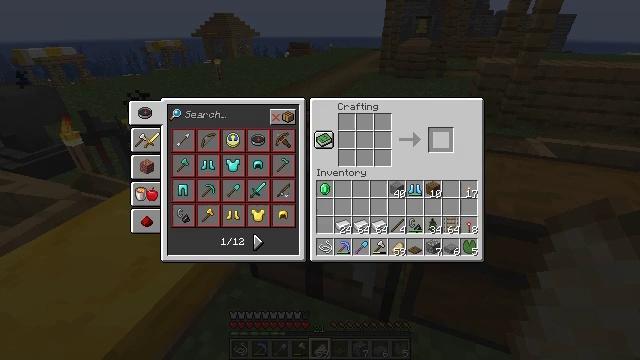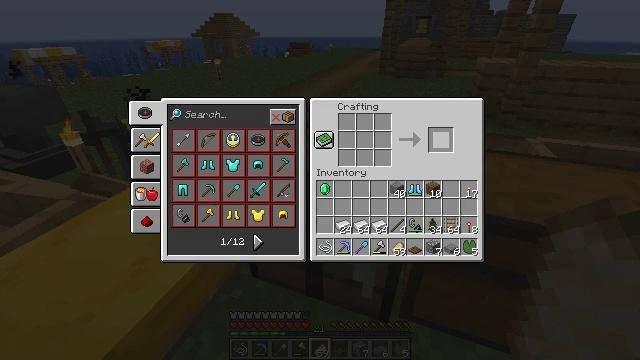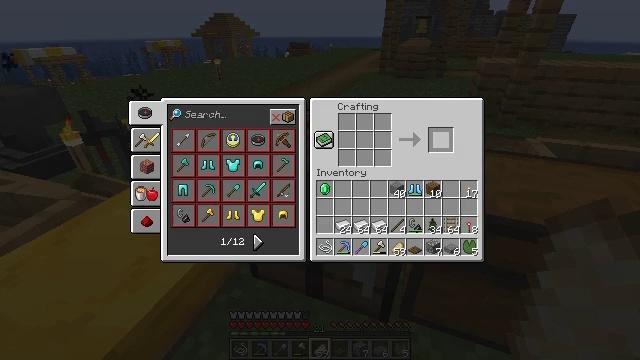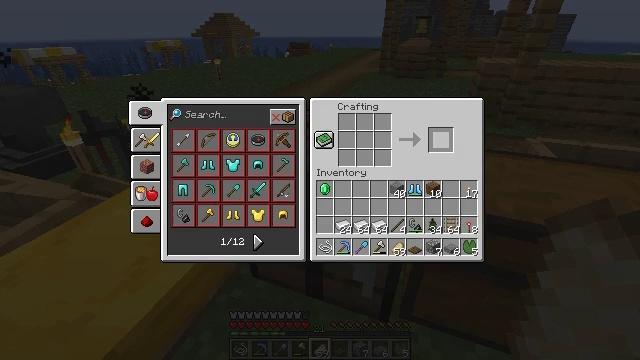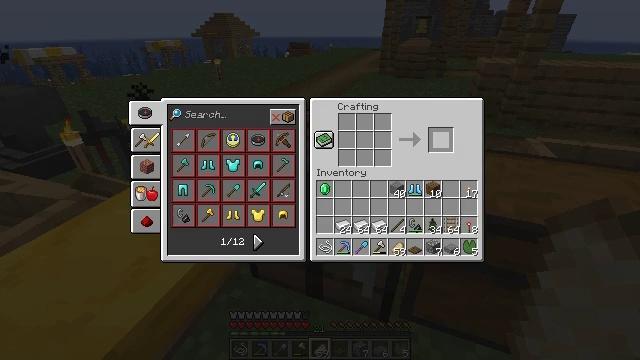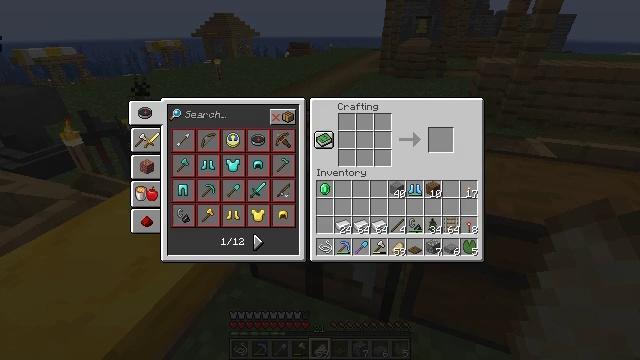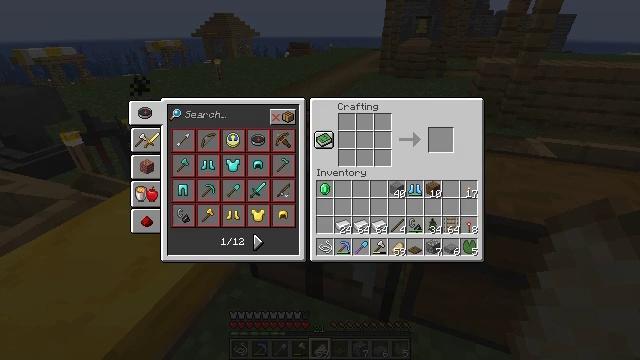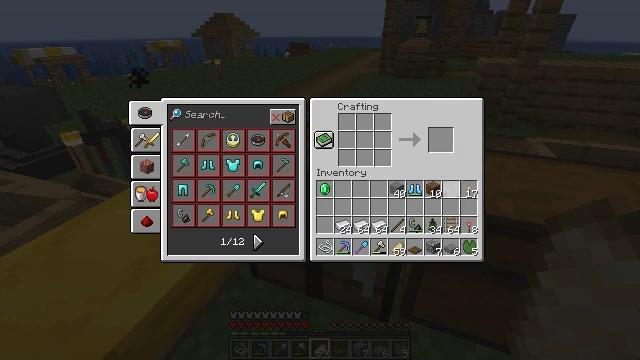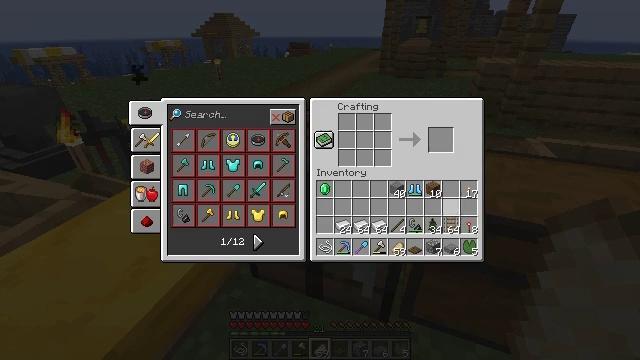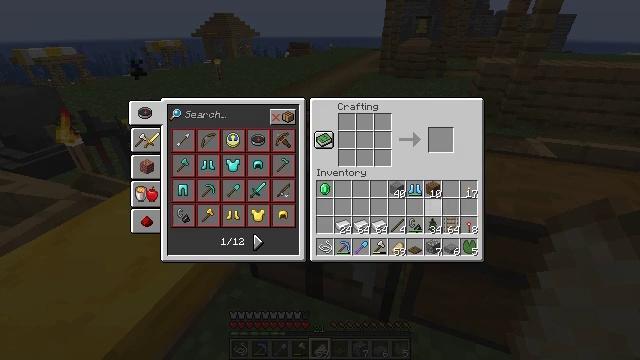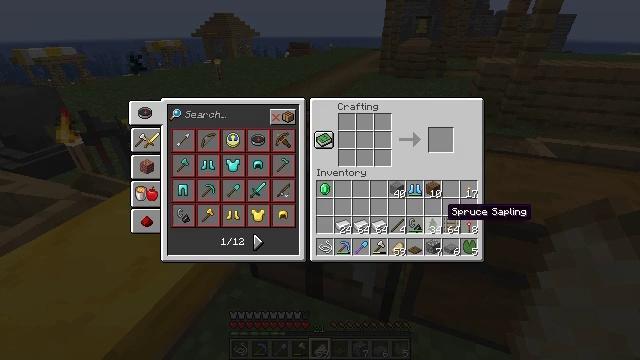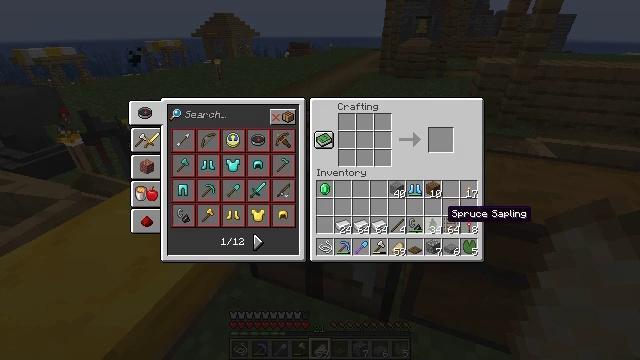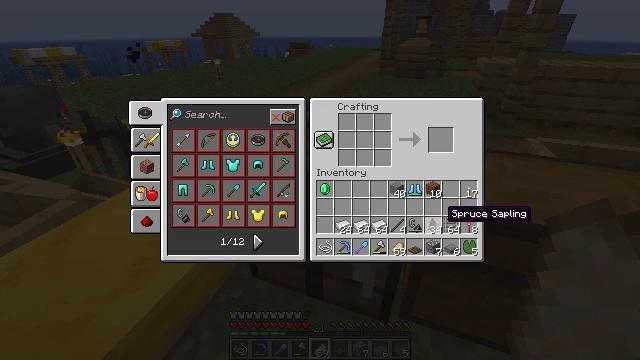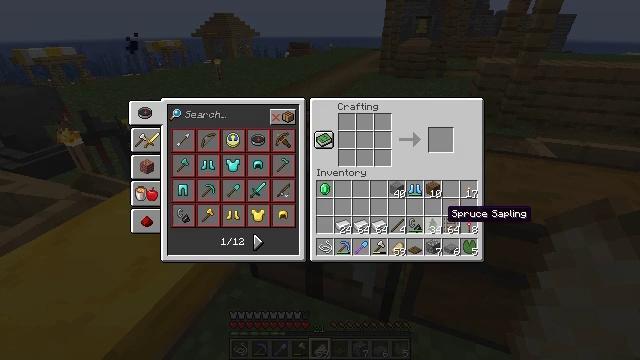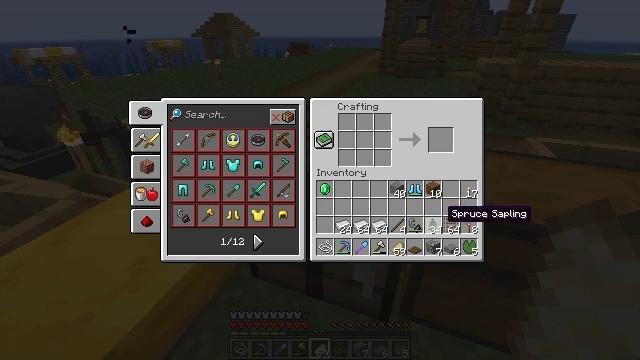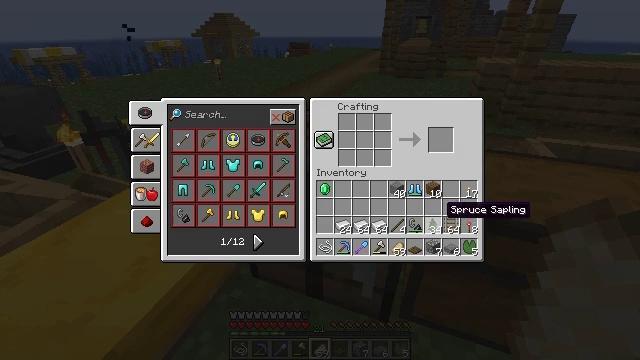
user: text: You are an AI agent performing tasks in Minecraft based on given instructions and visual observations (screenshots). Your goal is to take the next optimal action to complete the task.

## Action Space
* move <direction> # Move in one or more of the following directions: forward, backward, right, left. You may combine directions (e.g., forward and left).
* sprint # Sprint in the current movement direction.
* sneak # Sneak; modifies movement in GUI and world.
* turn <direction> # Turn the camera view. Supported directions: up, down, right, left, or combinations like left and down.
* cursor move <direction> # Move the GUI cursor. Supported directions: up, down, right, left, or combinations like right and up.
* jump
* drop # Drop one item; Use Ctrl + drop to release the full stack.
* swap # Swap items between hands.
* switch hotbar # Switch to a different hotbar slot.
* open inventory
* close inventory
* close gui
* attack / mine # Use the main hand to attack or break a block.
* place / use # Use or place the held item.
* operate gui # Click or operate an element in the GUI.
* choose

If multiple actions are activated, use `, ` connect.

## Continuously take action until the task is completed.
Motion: motion action
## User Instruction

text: Use a crafting table to craft a grindstone.
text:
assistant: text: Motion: sneak, open gui
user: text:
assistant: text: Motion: sneak
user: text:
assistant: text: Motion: sneak
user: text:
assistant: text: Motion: no_op
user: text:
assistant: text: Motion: no_op
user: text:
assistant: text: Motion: cursor move down
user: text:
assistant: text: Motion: cursor move down
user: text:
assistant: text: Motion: cursor move down
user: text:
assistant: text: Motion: cursor move down
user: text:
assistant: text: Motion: cursor move down
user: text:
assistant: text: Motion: no_op
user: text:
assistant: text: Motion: no_op
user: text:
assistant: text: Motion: no_op
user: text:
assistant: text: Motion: no_op
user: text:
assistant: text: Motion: no_op
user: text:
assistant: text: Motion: no_op
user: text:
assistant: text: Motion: cursor move left and up
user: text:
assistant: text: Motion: cursor move left and up
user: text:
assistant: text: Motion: cursor move left and up
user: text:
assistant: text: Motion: cursor move left
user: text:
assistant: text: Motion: no_op
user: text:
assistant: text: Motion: no_op
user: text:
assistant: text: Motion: cursor move left and down
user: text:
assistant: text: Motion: cursor move left and down
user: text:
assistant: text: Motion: cursor move left and down
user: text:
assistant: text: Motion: cursor move down
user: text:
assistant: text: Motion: no_op
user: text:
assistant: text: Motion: cursor move left
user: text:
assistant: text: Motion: cursor move left
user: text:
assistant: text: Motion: no_op